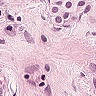
Metastatic tissue present: yes